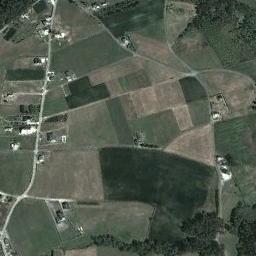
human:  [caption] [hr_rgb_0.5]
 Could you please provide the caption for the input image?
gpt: Many dark green, light green and tan mixed rectangular farmlands of different sizes with buildings in the field .

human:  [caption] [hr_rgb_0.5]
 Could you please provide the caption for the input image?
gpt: There are many trees beside the rectangular farmlands .

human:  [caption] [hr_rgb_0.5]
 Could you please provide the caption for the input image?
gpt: Lots of rectangular farmlands of different colors and sizes and a grove of trees are neatly arranged on the ground and some houses are surrounded by these farmlands .

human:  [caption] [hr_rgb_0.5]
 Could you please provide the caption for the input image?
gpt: There are some deep green and light green rectangular farmland .

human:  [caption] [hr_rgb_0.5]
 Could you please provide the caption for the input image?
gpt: There are many green rectangular farmlands and some buildings .